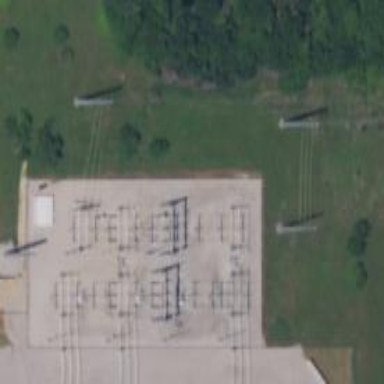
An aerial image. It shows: Power substation.